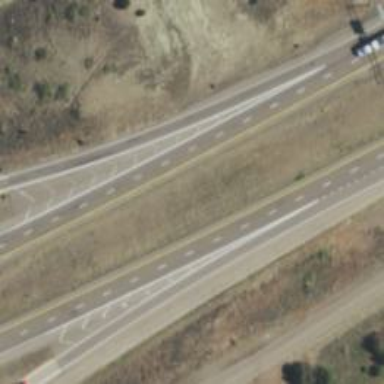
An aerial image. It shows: Asphalt motorway.